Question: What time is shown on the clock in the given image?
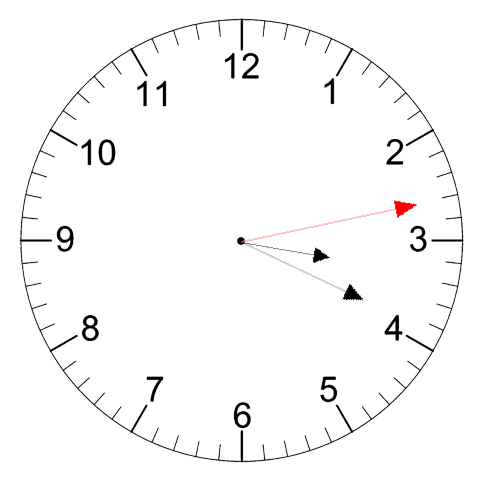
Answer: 03:19:13